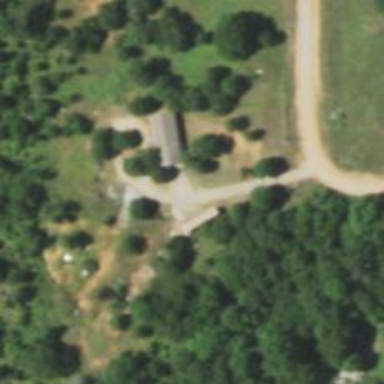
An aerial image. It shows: Driveway leading to service road.